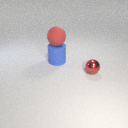
large blue rubber cylinder to the left of small red metal sphere